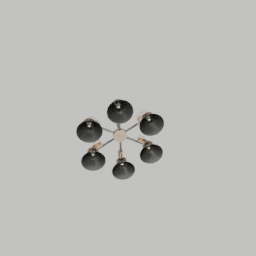
Label: lighting